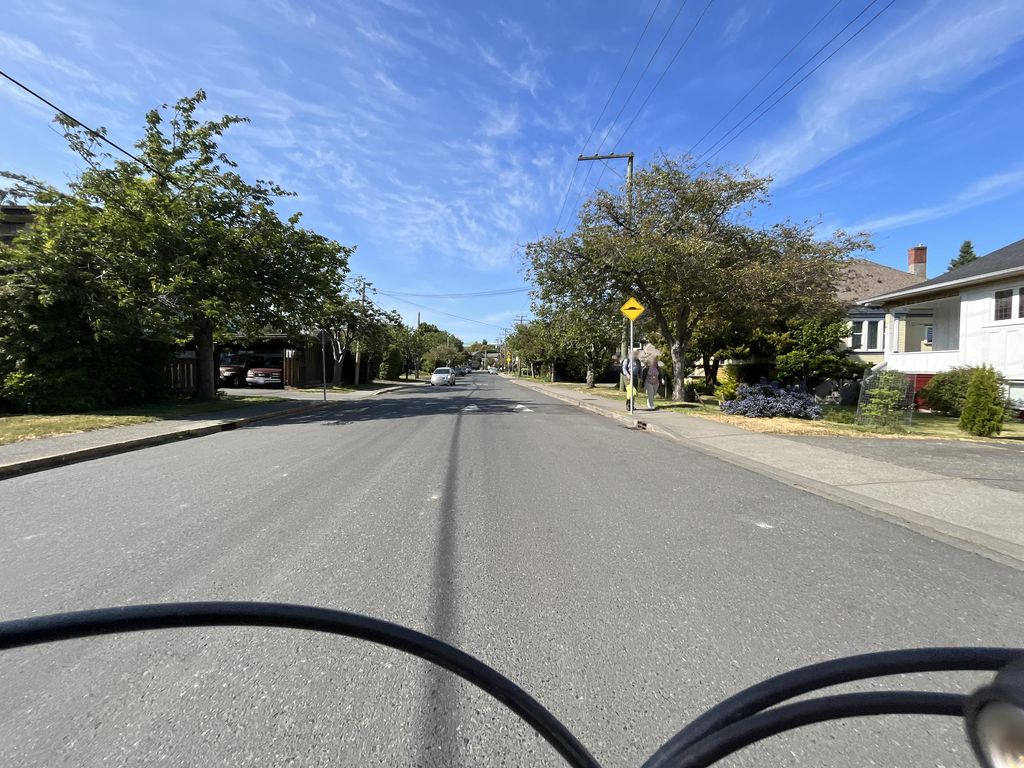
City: victoria